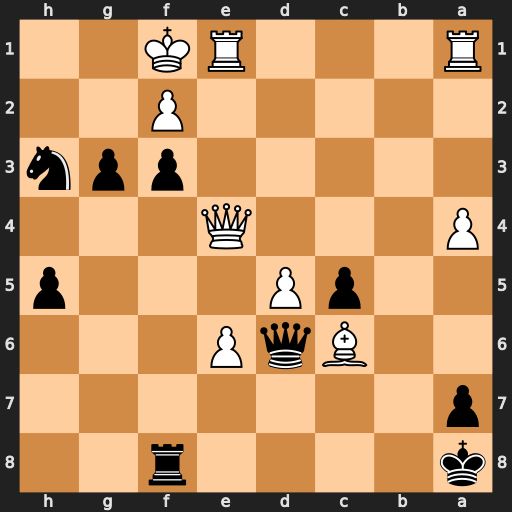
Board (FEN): k4r2/p7/2BqP3/2pP3p/P3Q3/5ppn/5P2/R3RK2
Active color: b
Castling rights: -
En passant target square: -
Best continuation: Qxc6 fxg3 Qa6+